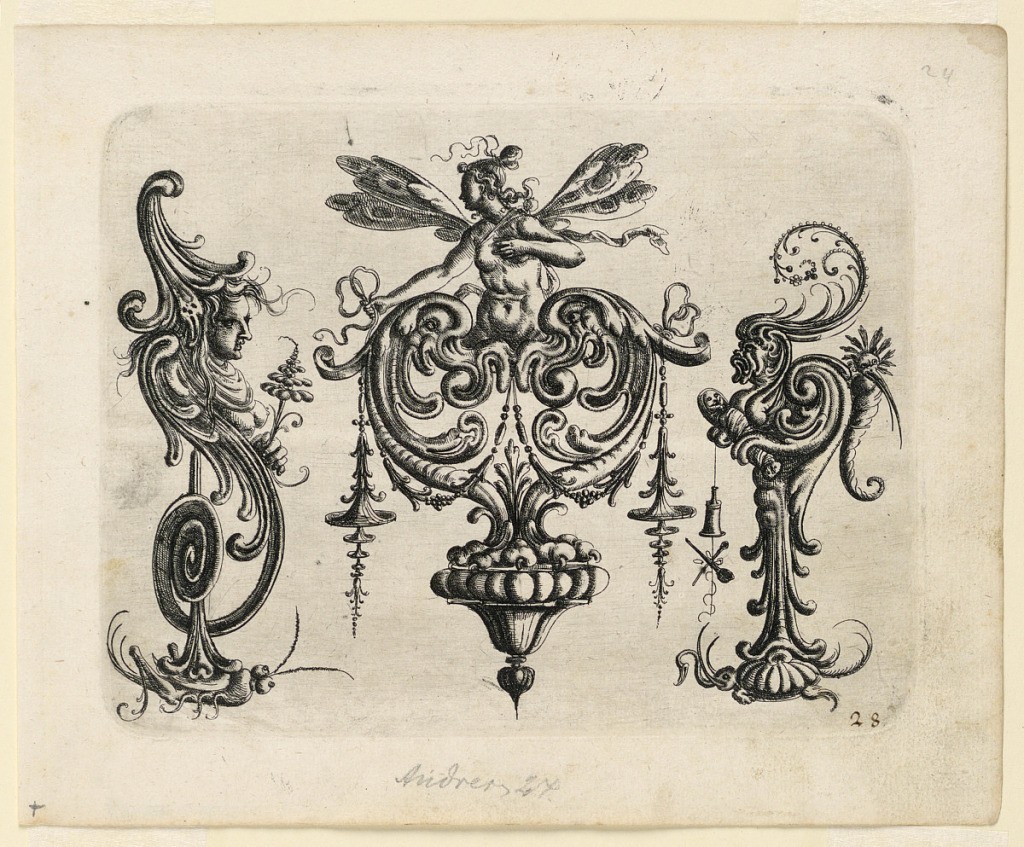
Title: Plate 28, from Neüw Grotteßken Buch (New Grotesque Book)
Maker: Christoph Jamnitzer, German, 1563 - 1618
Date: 1610
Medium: Engraving on laid paper
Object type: Print
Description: Ornamental cartouche composed of auricular, cartilage-like form in a heart shape, surmounted by a half-length female winged figure. At either side, similar forms of volute shape rest on a grasshopper, left, and a tortoise, right.